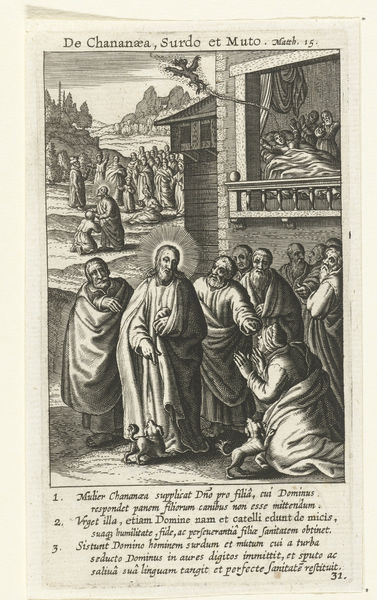
Titel: Christus geneest de dochter van een vrouw uit Kanaän
Künstler: Boëtius Adamsz. Bolswert
Standort: Amsterdam
Institution: Rijksmuseum
Schlagwörter: menschen, männer, hunde, gewänder, blatt, turm, balkon, schrift, people, pope, religious, robes, figures, buch, heiligenschein, jesus, building, distance, trees, death, heiliger, anbeten, black and white, dog, dogs, devil, saint, bitten, italian, engraving, book, christ, christian, latin, text, apostle, halo, demon, healing, et, healer, spell, de, exorcism, muto, laten